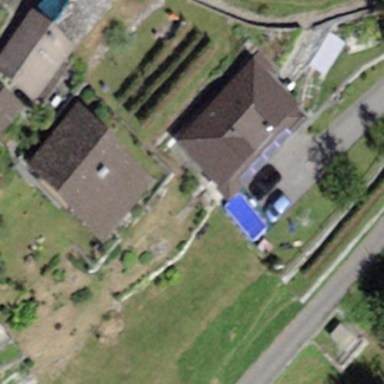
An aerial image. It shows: Detached building.